Field crop: maize
Growth stage: 2
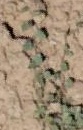
Species: convolvulus